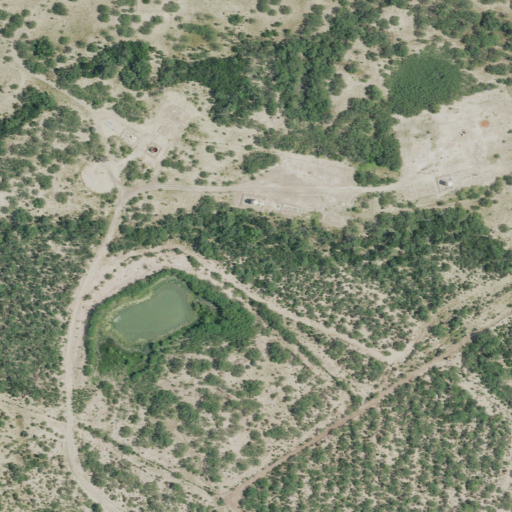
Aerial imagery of valley in Texas named Arroyo Los Guajes containing grassland, shrub, pasture, herbaceous wetlands, medium intensity development, open development, low intensity development, open water, and woody wetlands